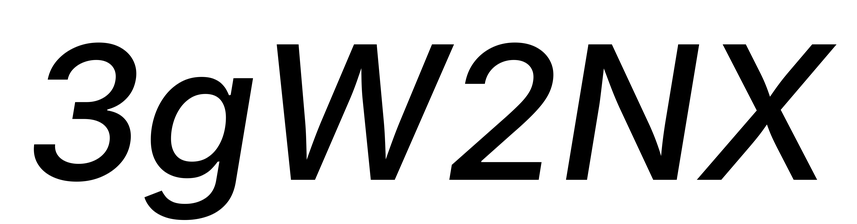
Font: Inter-Italic_Medium_Italic